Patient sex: M
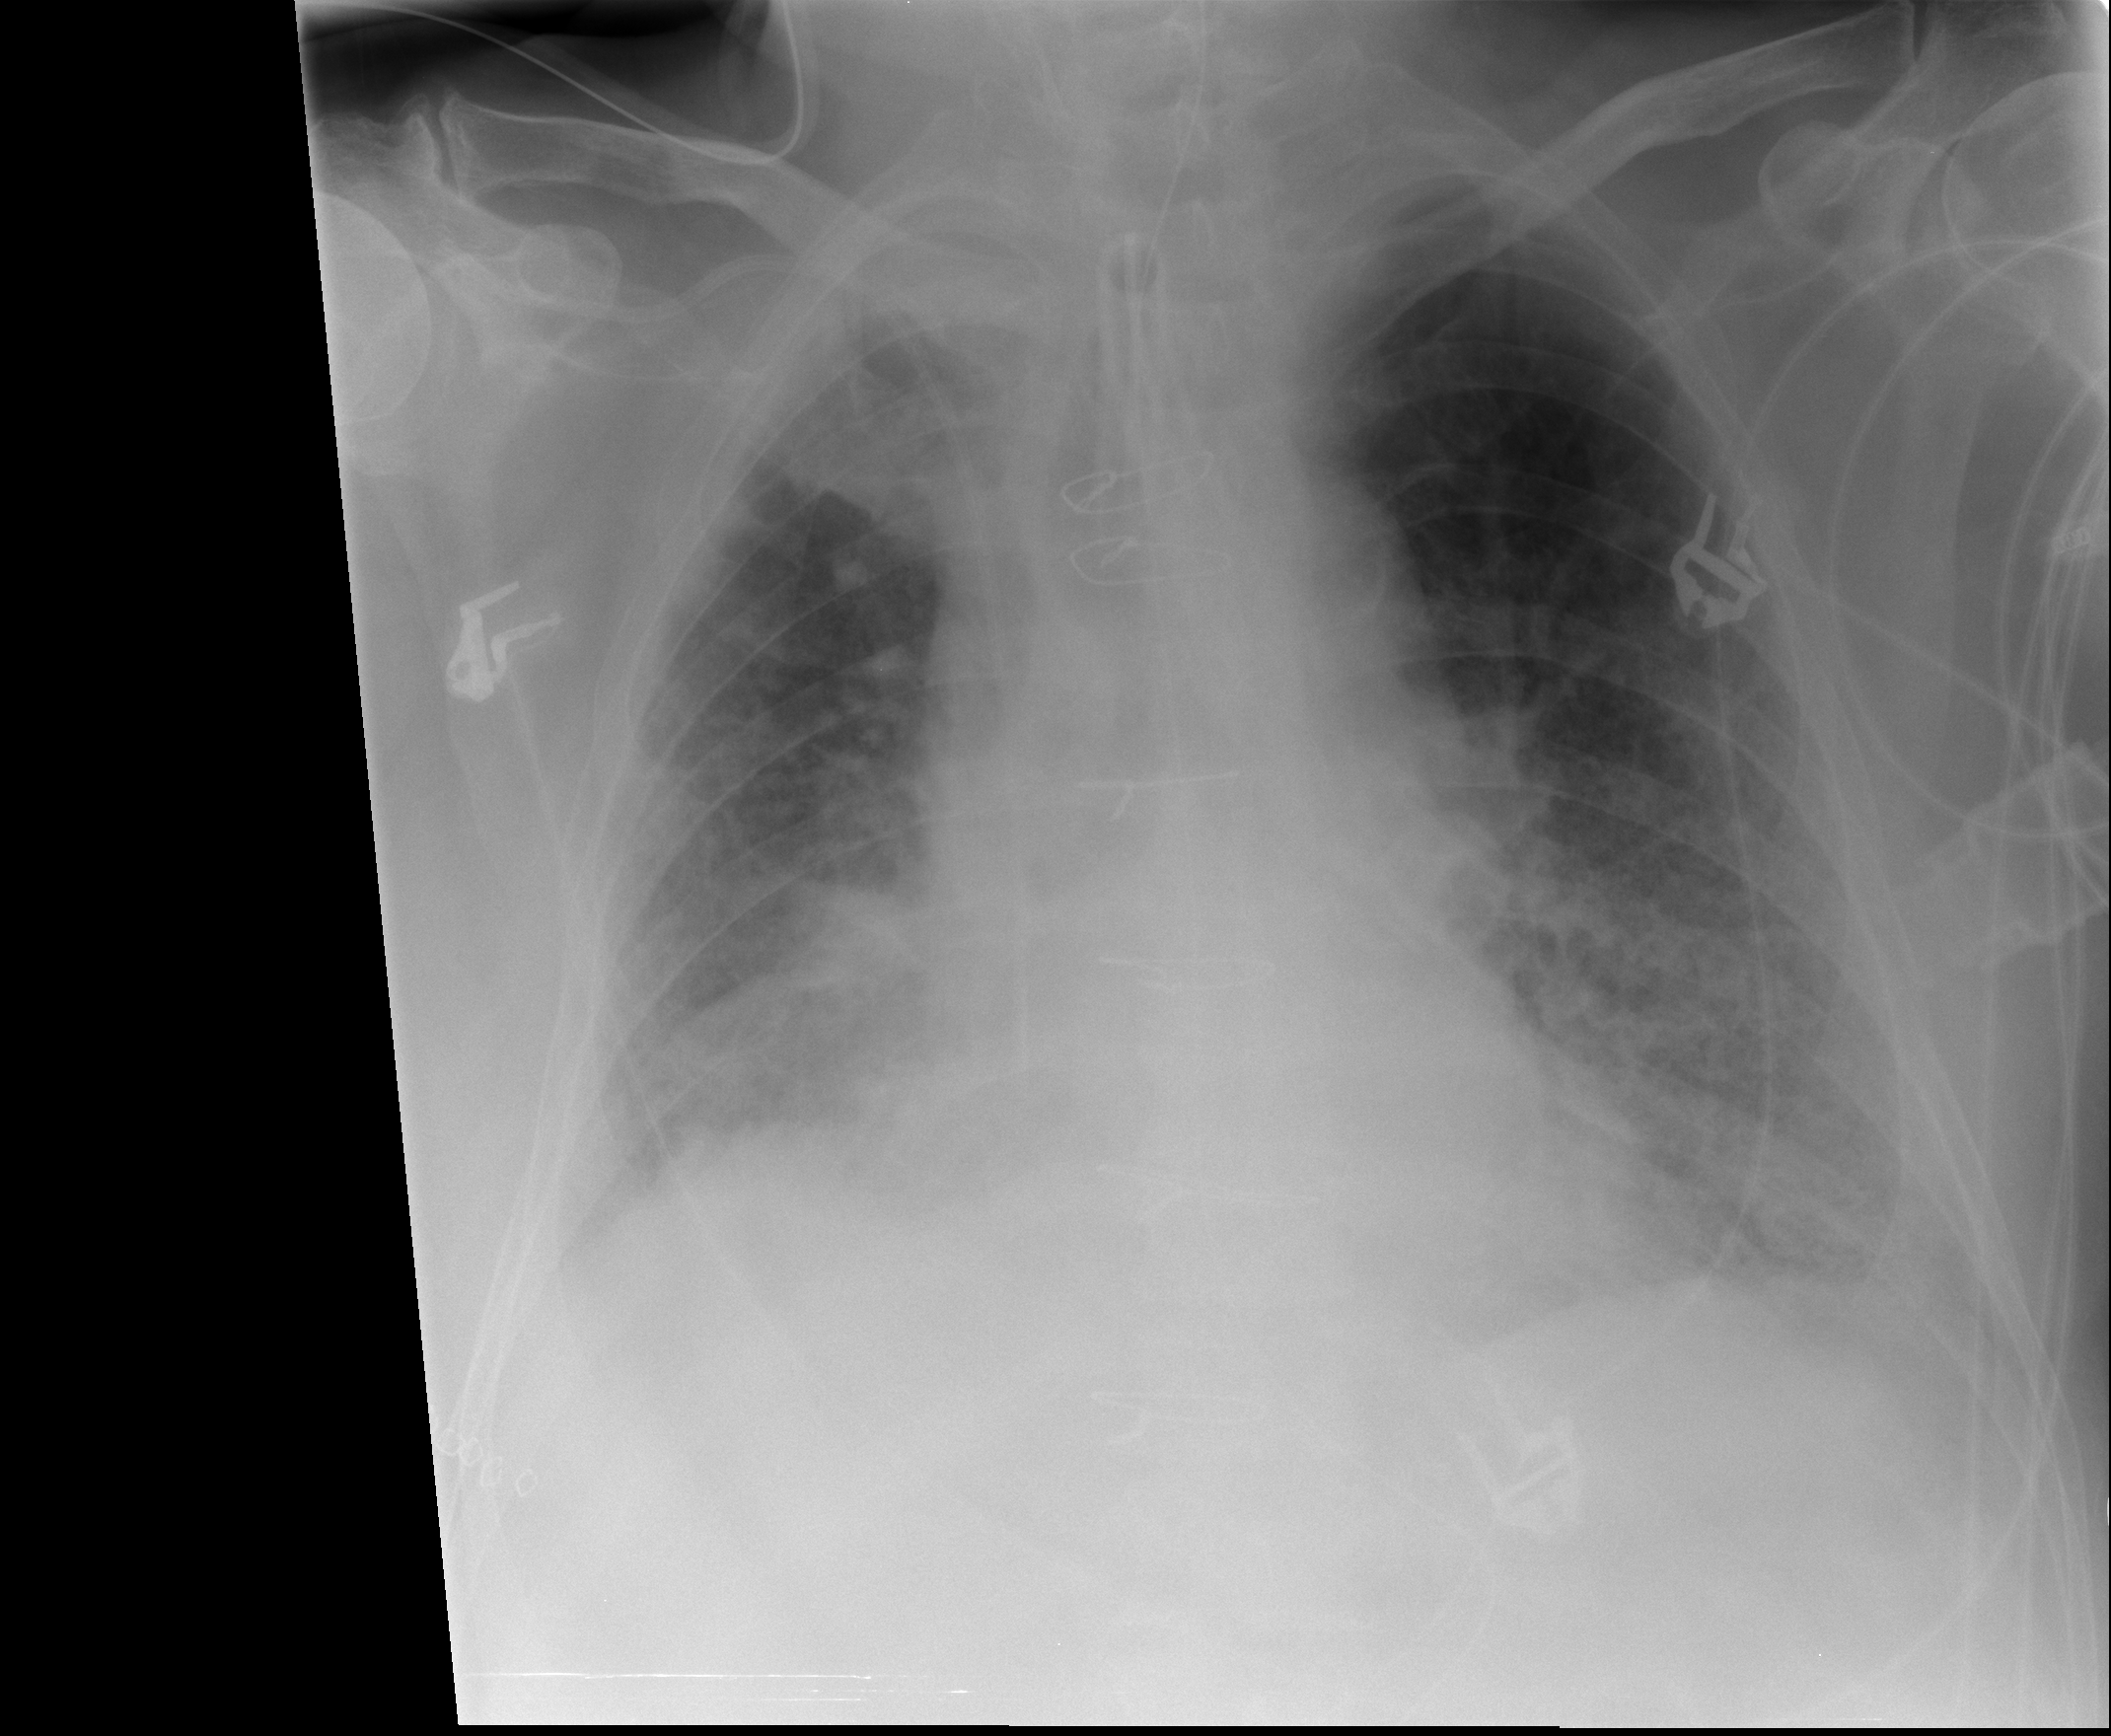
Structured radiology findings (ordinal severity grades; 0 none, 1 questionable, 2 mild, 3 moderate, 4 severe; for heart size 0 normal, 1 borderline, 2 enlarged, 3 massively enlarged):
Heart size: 0
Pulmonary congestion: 2
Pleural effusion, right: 2
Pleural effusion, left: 2
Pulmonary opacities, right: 3
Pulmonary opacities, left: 3
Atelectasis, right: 2
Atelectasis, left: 2